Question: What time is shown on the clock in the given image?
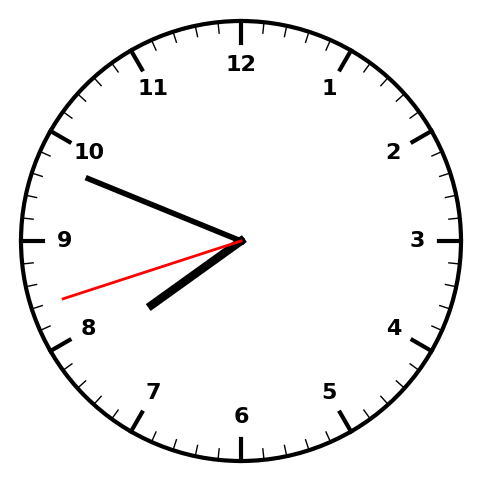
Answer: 07:48:42